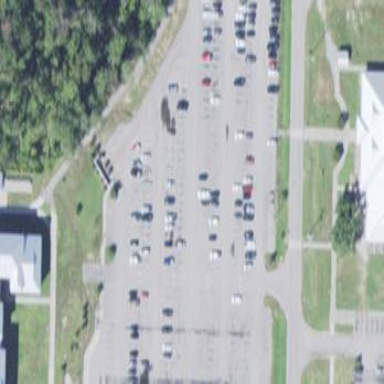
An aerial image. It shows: Parking area.